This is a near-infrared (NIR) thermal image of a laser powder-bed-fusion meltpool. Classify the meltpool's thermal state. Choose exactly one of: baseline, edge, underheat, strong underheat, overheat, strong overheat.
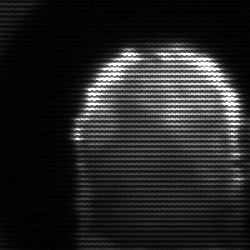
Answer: baseline